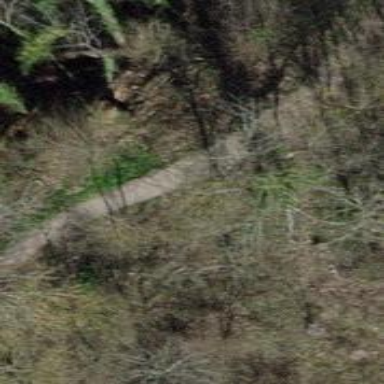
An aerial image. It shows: Path surfaced with fine gravel.